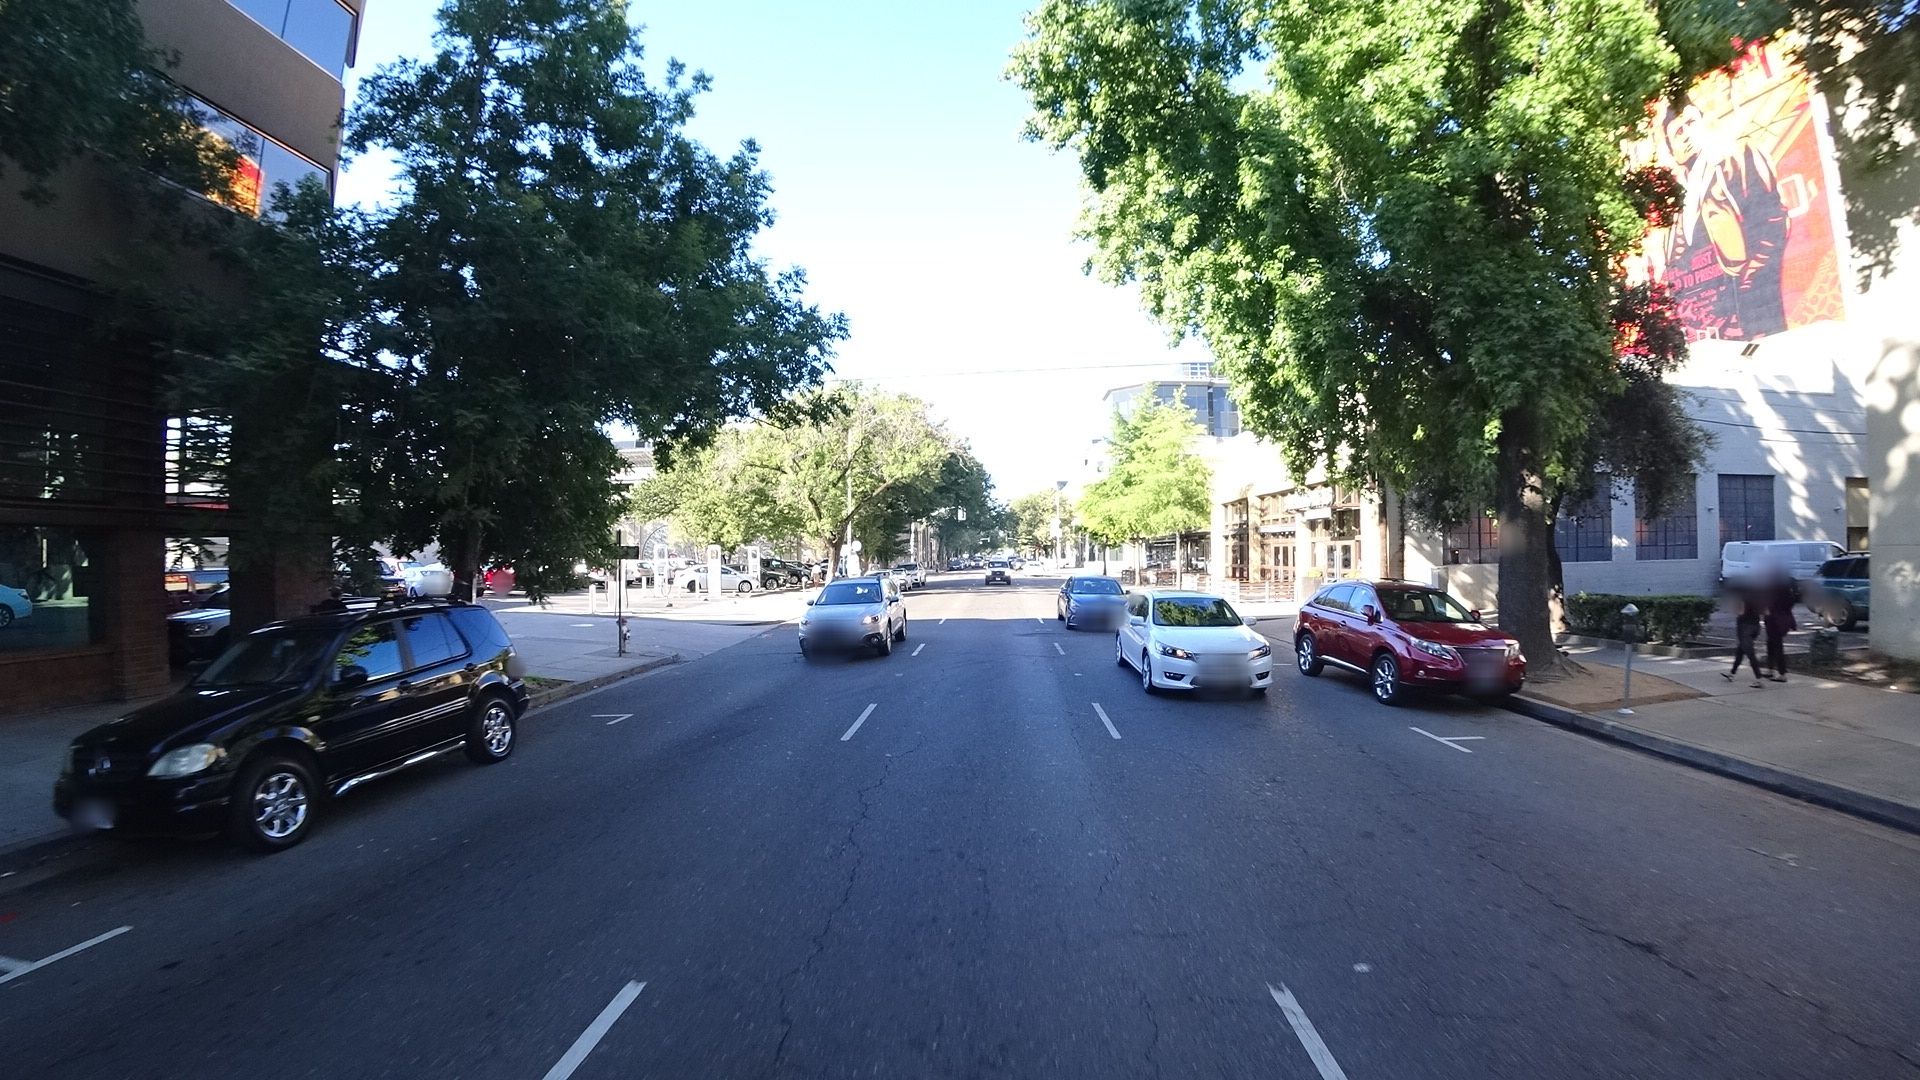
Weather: clear
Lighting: day
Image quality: good
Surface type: cycling surface
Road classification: secondary
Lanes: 3
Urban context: urban centre
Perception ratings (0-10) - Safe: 6.99, Lively: 9.34, Beautiful: 9.18, Boring: 1.32, Depressing: 3.33, Wealthy: 5.56